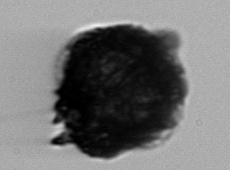
Label: Gonyaulax